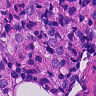
Metastatic tissue present: yes